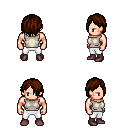
a pixel art fantasy rpg character, male body template, human, light skin, white sleeveless shirt, white pants, brown bangs hairstyle, maroon shoes, four views (front, back, left, right), 2x2 character sprite sheet, small pixel art, hard edges, no anti-aliasing